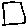
Label: square